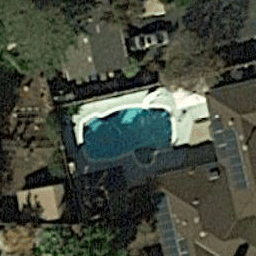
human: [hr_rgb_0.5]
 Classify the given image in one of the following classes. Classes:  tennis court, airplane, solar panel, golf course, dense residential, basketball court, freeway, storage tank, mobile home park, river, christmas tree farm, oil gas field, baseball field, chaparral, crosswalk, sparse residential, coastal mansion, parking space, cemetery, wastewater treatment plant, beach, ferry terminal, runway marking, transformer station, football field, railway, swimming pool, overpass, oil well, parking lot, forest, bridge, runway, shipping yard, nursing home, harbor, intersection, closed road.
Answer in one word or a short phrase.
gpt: swimming pool